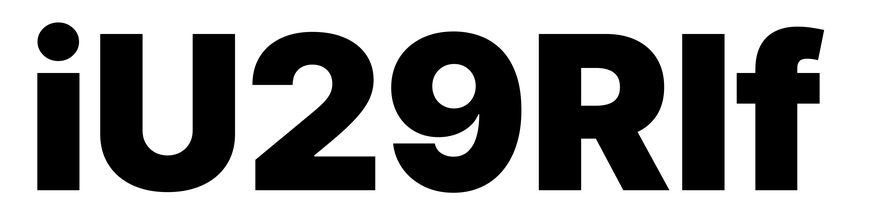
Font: Inter_Black